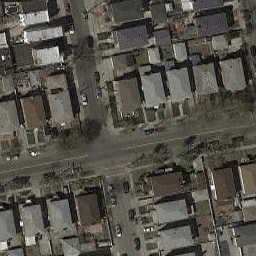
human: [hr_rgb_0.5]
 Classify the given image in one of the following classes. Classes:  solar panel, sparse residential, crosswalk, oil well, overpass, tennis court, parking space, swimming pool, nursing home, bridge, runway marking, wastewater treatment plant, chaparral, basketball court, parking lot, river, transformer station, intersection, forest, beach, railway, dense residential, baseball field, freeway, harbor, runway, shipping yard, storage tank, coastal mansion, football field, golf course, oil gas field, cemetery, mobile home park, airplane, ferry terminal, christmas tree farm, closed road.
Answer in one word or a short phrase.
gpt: intersection